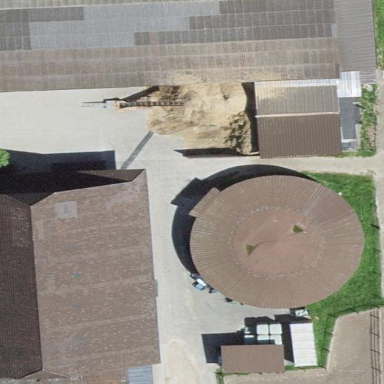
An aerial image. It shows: View of roof of building.